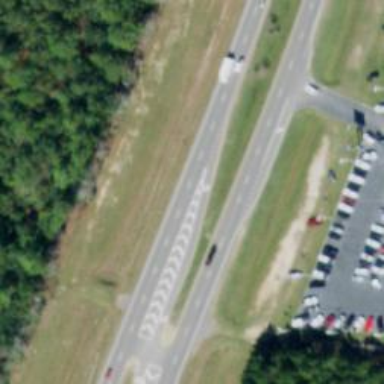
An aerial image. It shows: Expressway with dual carriageways made of asphalt at trunk level.